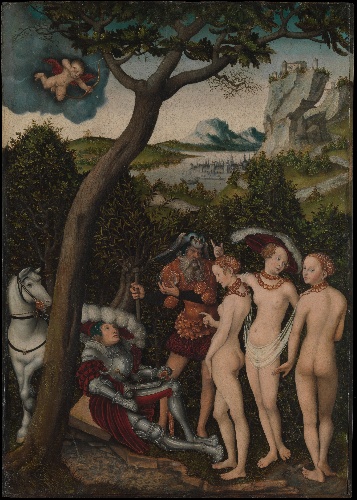
Title: The Judgment of Paris
Artist: Lucas Cranach the Elder
Artist bio: German, Kronach 1472–1553 Weimar
Date: ca. 1528
Object type: Painting
Classification: Paintings
Medium: Oil on beech
Dimensions: 40 1/8 x 28in. (101.9 x 71.1cm)
Department: European Paintings
Credit line: Rogers Fund, 1928
Accession year: 1928
Repository: Metropolitan Museum of Art, New York, NY
Tags: Men|Female Nudes|Cupid|Juno|Minerva|Venus|Paris|Horses